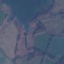
Land use / land cover: Pasture